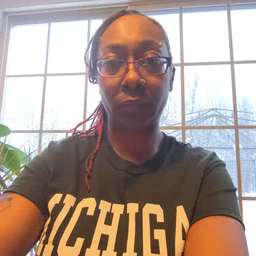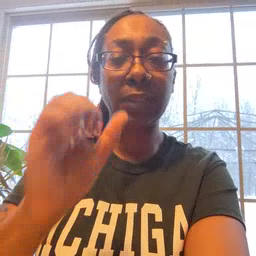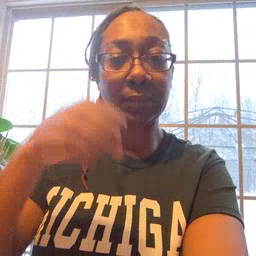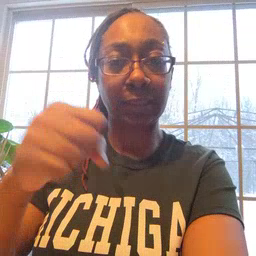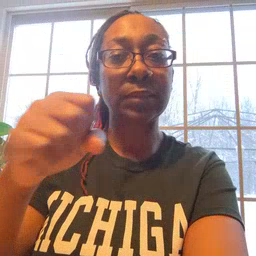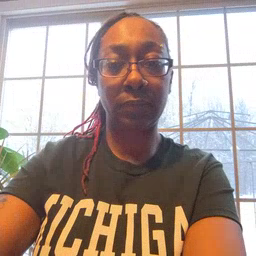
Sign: yes